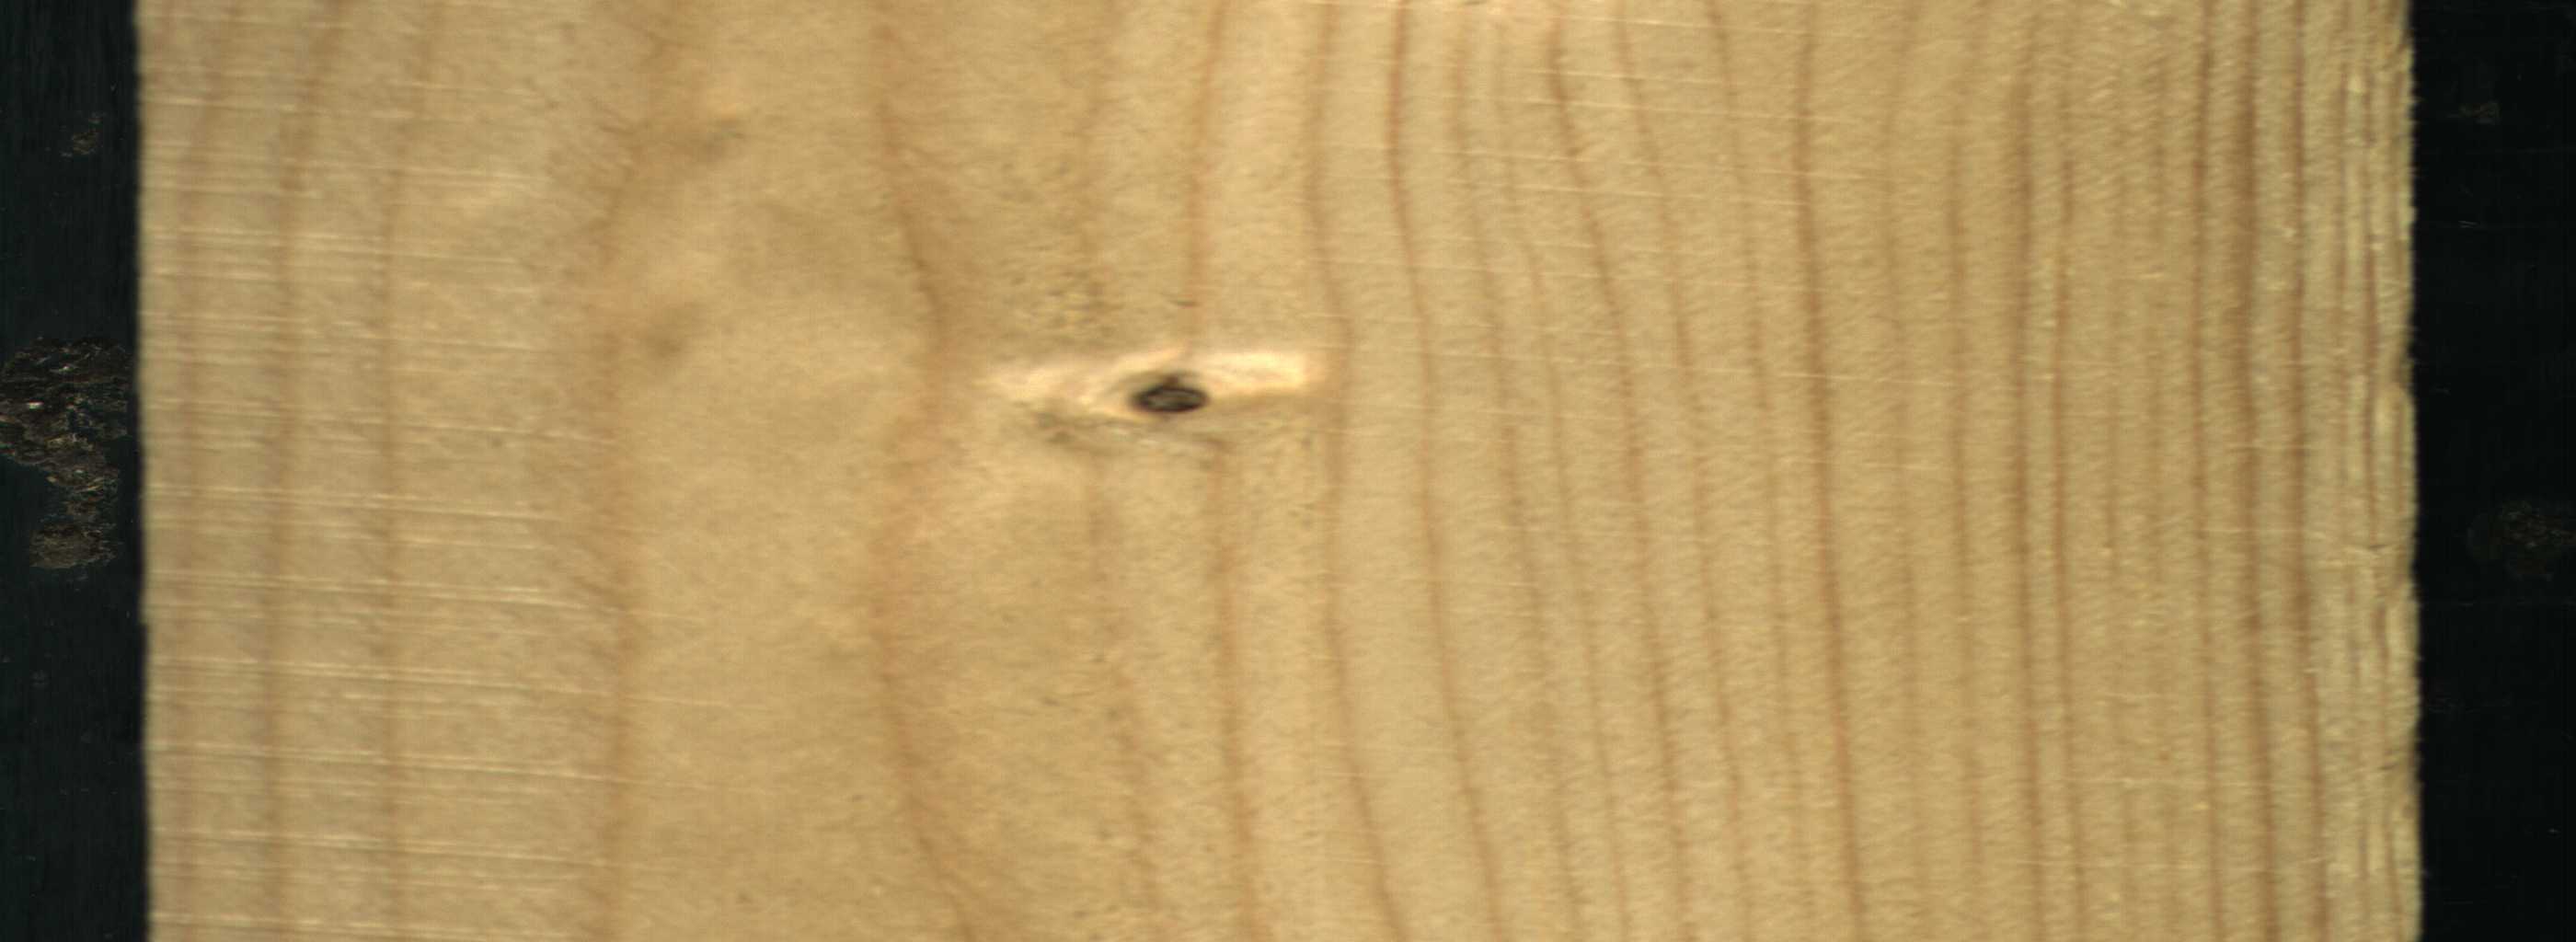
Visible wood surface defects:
Dead_Knot